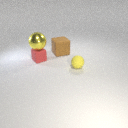
small red rubber cube behind small yellow rubber sphere